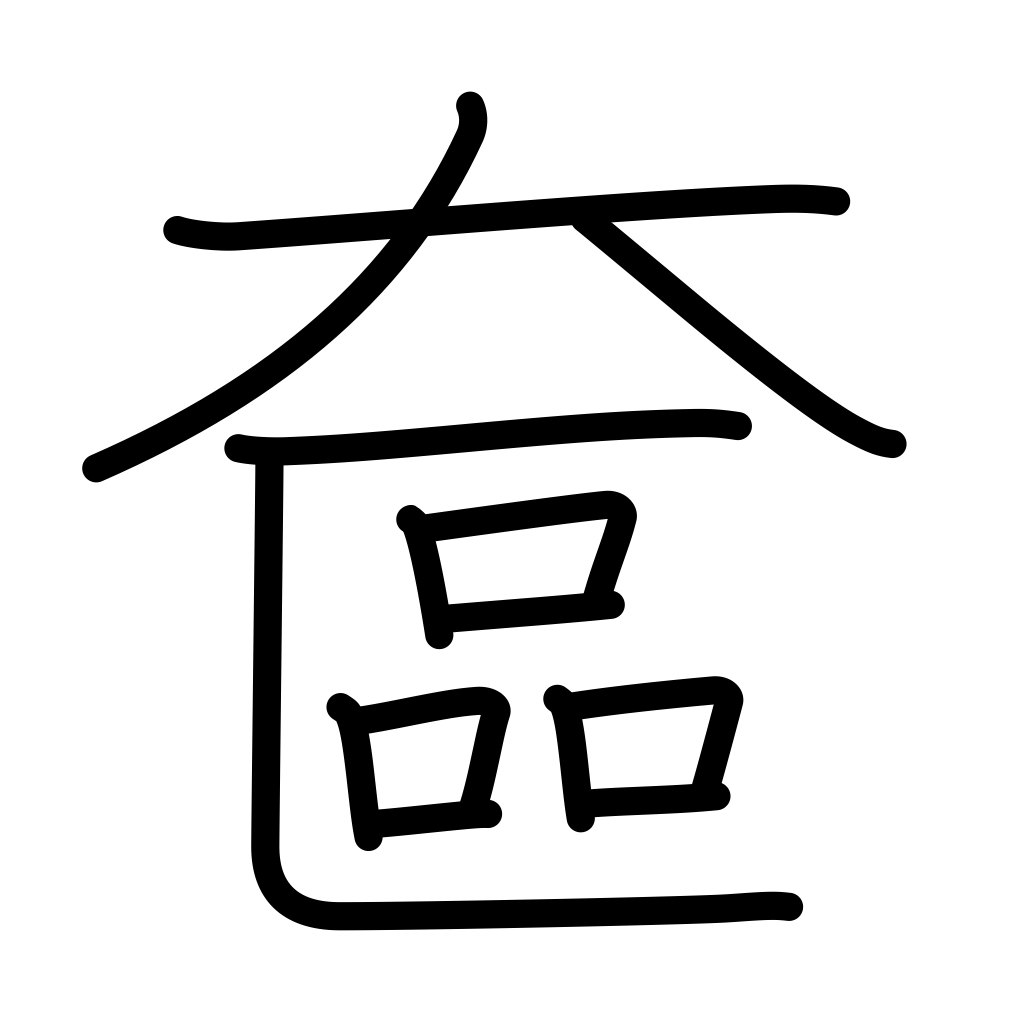
Meaning: lady's vanity case, trousseau